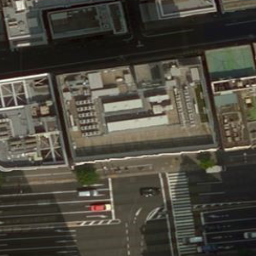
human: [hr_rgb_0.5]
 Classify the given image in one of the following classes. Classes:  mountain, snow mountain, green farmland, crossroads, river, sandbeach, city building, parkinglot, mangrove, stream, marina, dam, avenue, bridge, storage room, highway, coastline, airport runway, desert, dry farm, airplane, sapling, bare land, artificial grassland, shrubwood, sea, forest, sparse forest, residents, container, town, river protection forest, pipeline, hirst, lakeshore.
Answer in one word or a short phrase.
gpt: city building